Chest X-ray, PA view. Patient: 77 years old, sex F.
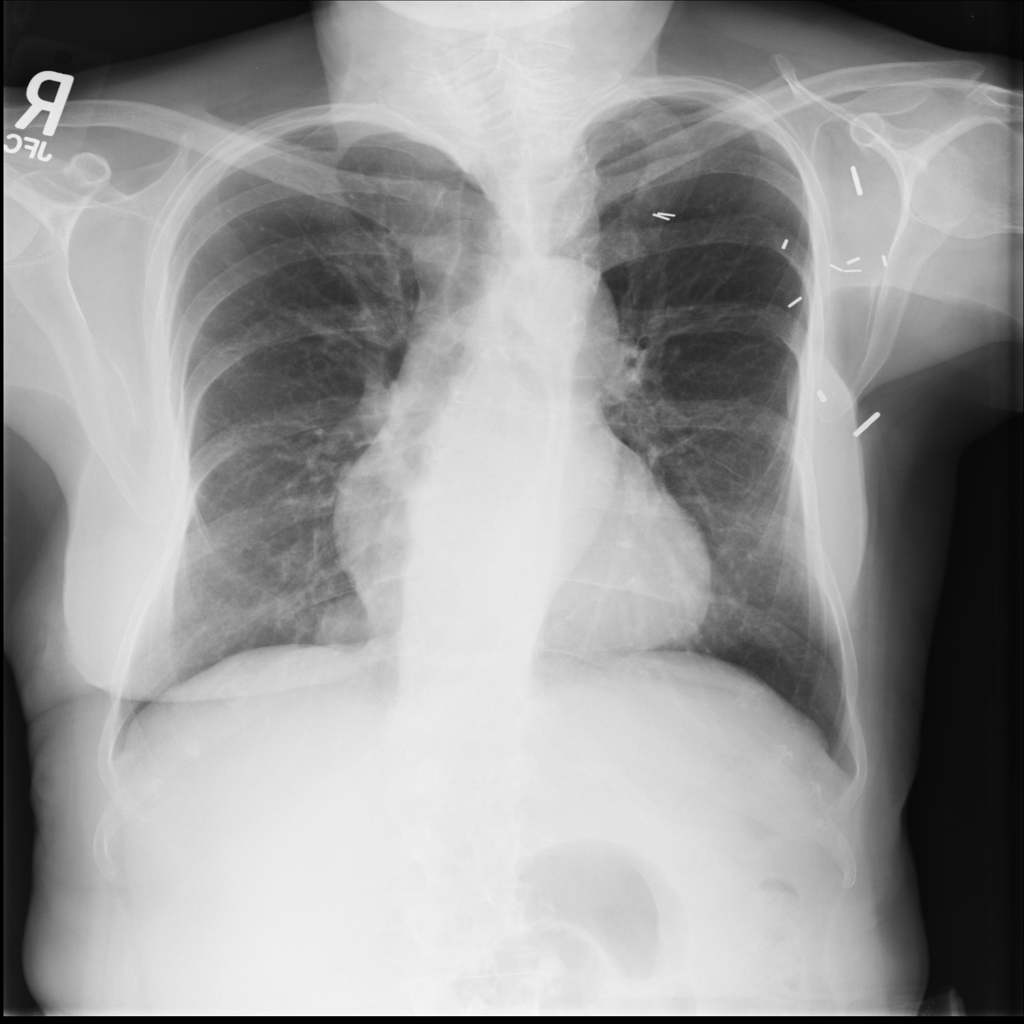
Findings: Emphysema, Infiltration